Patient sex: F
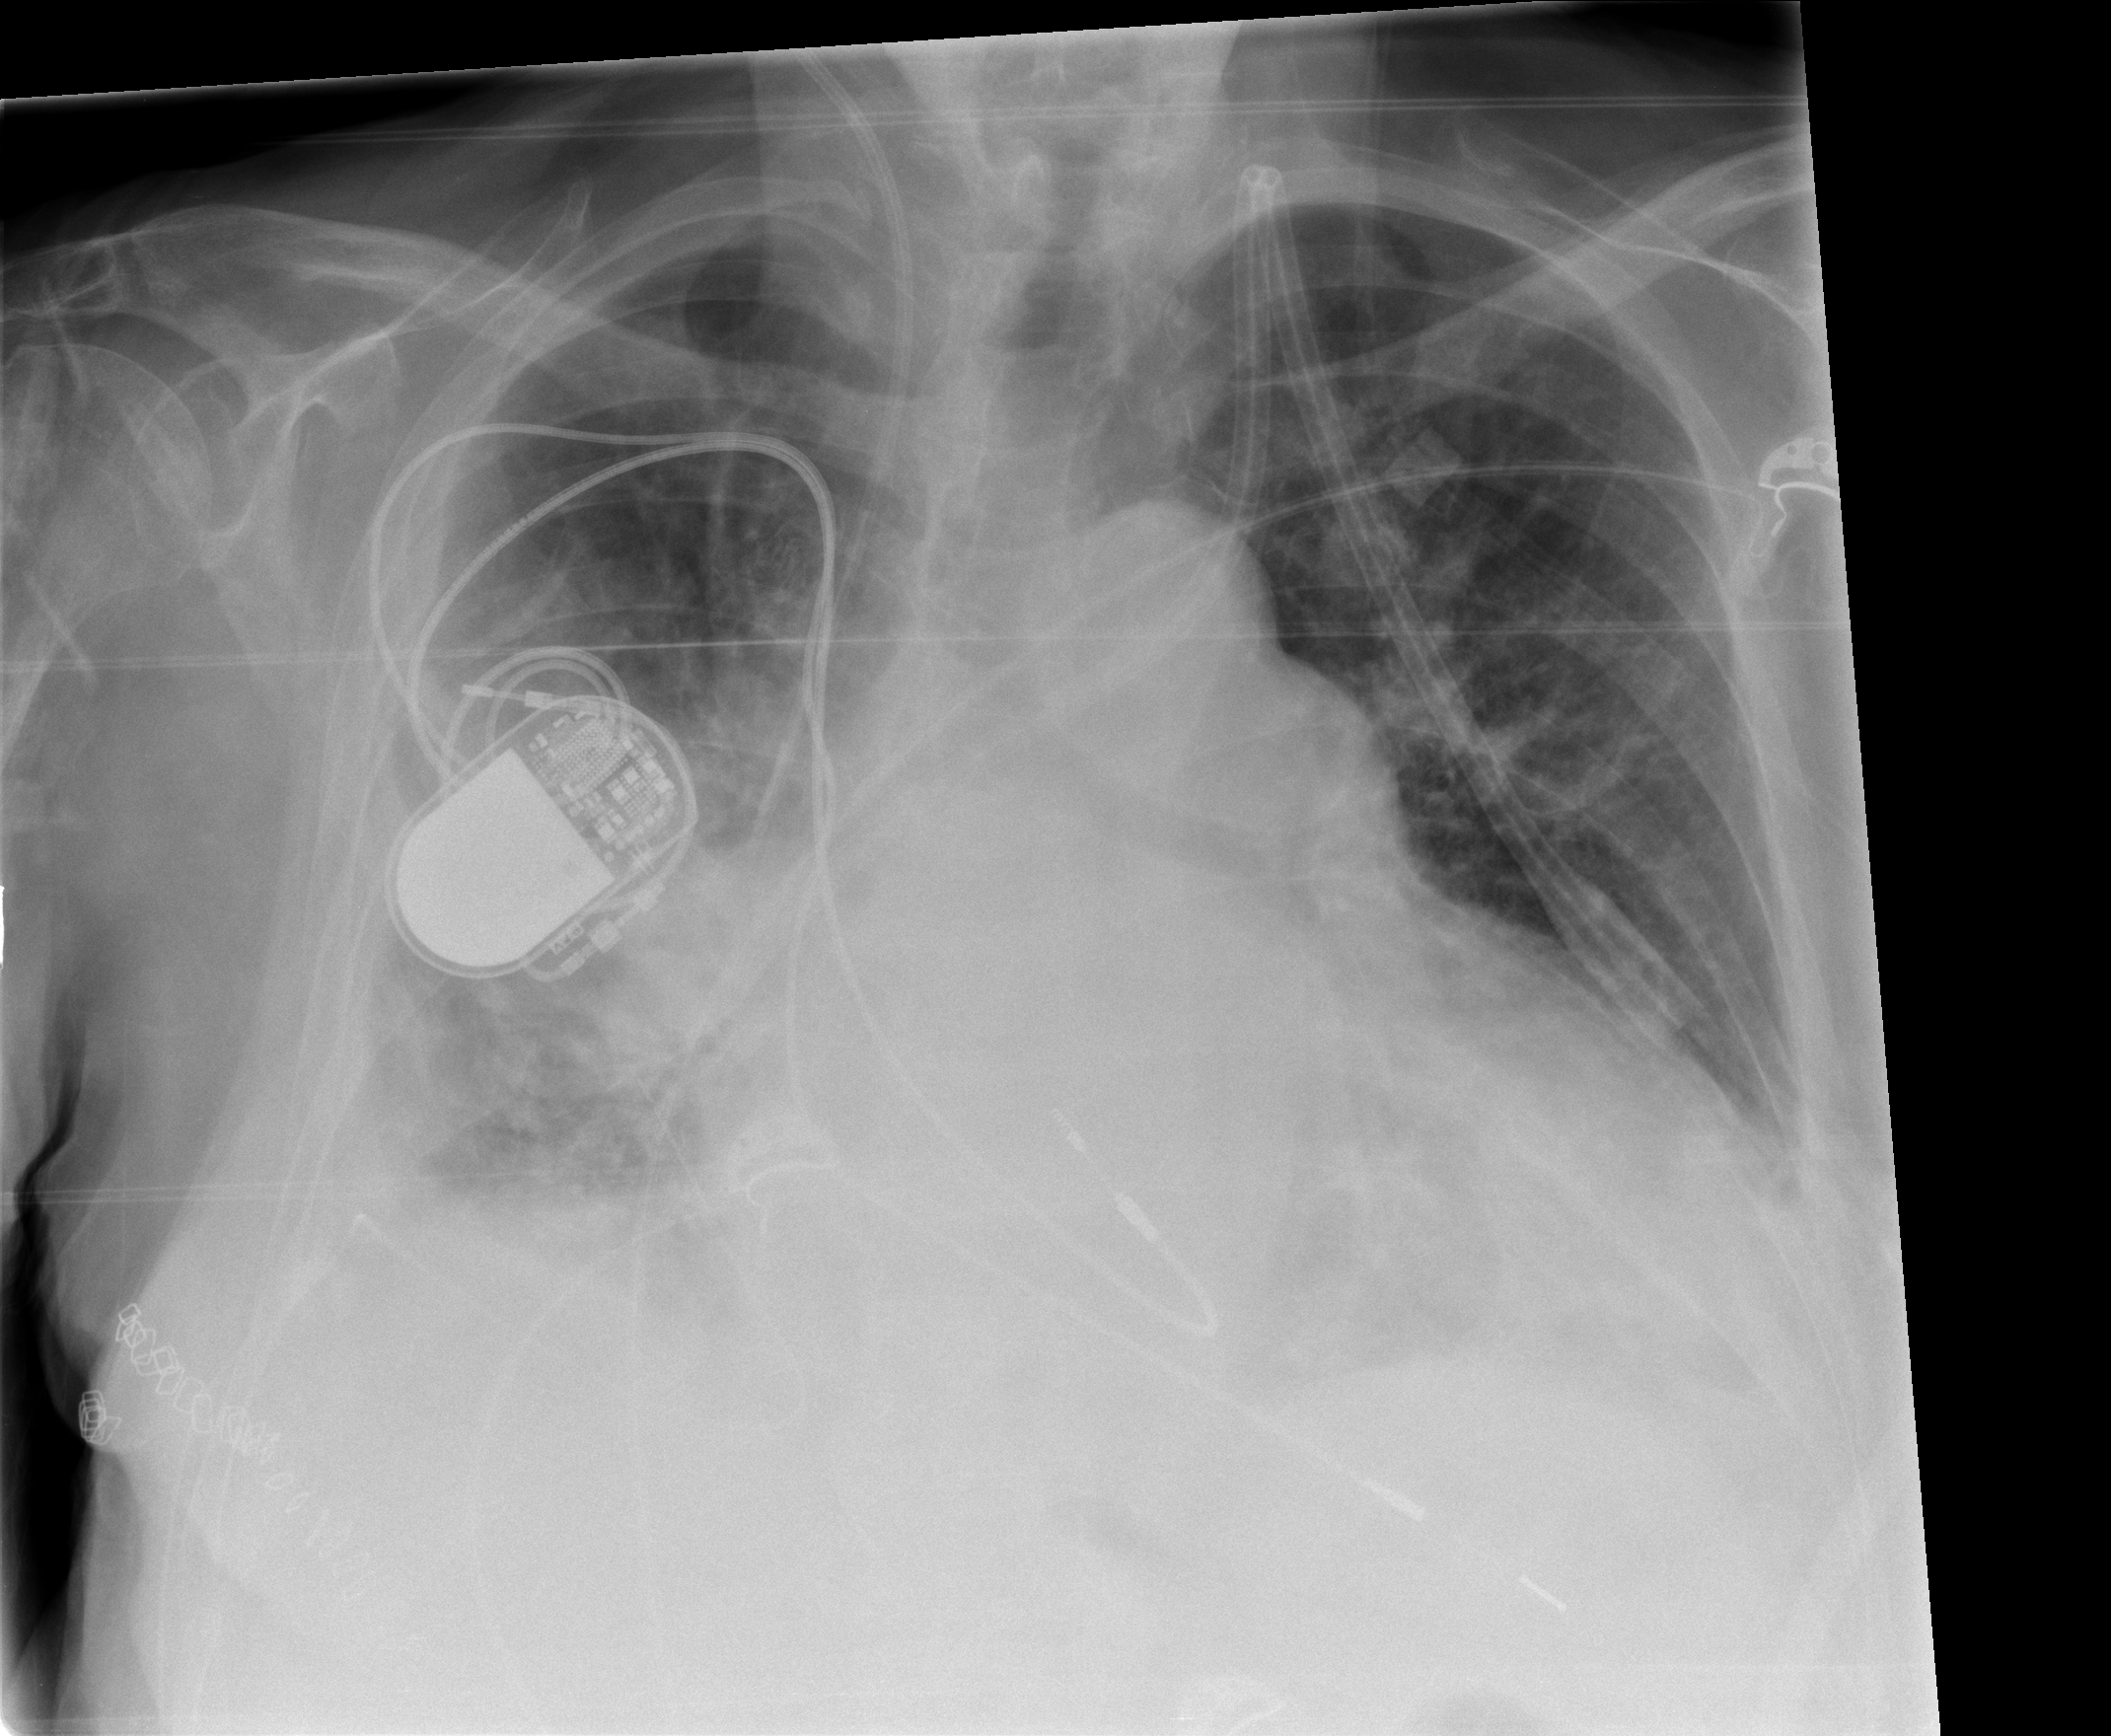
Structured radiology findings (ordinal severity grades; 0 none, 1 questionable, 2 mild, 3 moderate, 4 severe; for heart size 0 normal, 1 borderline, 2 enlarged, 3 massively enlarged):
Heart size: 2
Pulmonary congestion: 2
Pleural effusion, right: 2
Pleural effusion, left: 2
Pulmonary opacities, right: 2
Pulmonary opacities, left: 2
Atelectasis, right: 3
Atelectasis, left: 2